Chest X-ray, AP view. Patient: 48 years old, sex F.
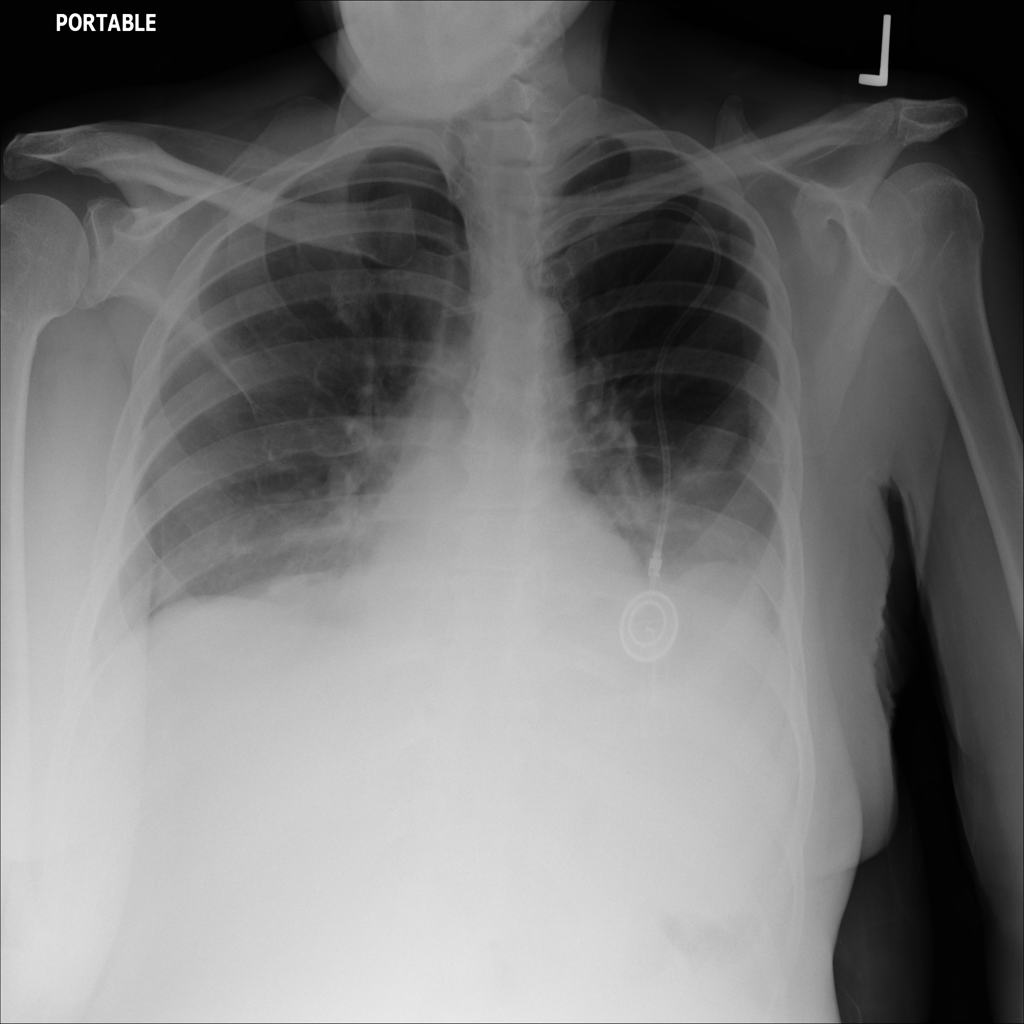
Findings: Consolidation, Effusion